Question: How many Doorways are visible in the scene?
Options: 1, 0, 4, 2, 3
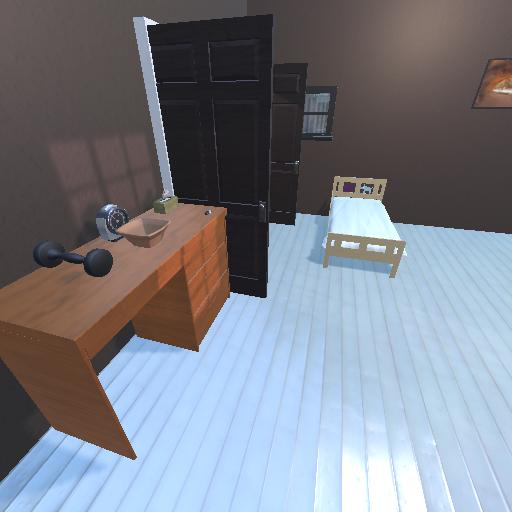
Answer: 1